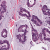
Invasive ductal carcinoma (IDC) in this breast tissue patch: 1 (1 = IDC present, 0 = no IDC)